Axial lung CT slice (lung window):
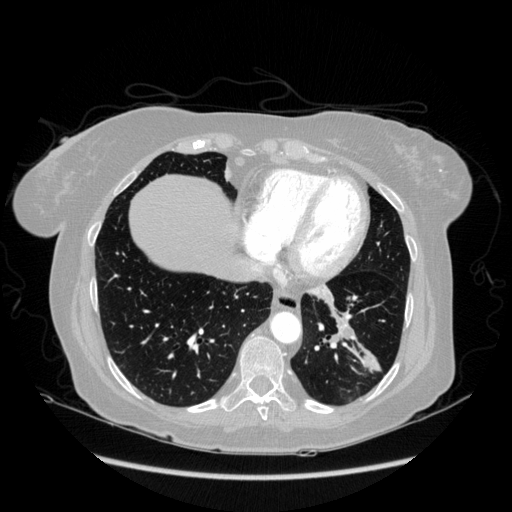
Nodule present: yes
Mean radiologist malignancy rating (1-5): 4.5